Question: I am using MS SQL to query iHistorian through a linked server. I want to loop through different tagnames from a SQL table. The problem I have is adding the parameter to the ihistorian query. The code is as follows. I haven't included the declare on tagname as its not relevant at this point.
'''
SELECT timestamp AS Interval, Left(Right(TagName,Len(TagName)-5),Len(TagName)-10) as TagName,
CONVERT(decimal(10, 3), ROUND(value, 3)) As Value, quality
FROM
OPENQUERY(IHISTORIAN,'
SET starttime =''yesterday '', endtime =''yesterday +1h''
SELECT timestamp, tagname, value, ihRawData.quality
FROM ihRawData
WHERE tagname = '+ @tagname +'
AND timestamp BETWEEN ''timestamp'' and ''timestamp''
AND SamplingMode =Calculated
AND CalculationMode =Average
AND IntervalMilliseconds =1h
ORDER BY tagname, timestamp')
end
'''
The problem I am having is at the 'WHERE tagname = '+ @tagname +'' point. The query doesn't like the ''+ @tagname +''. It underlines the first '+' and says a ')' is expected.
I basically want to set the tagname independently of the historian query as stated earlier.
Full Query --
'''
use Optimiser_Test;
declare @tagname varchar(32)
--declare @rowcount int
--declare @maxrows int
--select @maxrows = count(*) from OptimiserTags
--set @rowcount = 0
set @tagname = 'UMIS.99FE1100.F_CV'
--while @rowcount < @maxrows
begin
SELECT timestamp AS Interval, Left(Right(TagName,Len(TagName)-5),Len(TagName)-10) as TagName,
CONVERT(decimal(10, 3), ROUND(value, 3)) As Value, quality
FROM
OPENQUERY(IHISTORIAN,'
SET starttime =''yesterday '', endtime =''yesterday +1h''
SELECT timestamp, tagname, value, ihRawData.quality
FROM ihRawData
WHERE tagname = REPLACE(@tagName, '''','')
AND timestamp BETWEEN ''timestamp'' and ''timestamp''
AND SamplingMode =Calculated
AND CalculationMode =Average
AND IntervalMilliseconds =1h
ORDER BY tagname, timestamp')
end
'''
NEW UPDATE --
'''
use Optimiser_Test;
declare @tagname varchar(32)
declare @fullquery varchar(1000)
set @fullquery = 'SELECT timestamp AS Interval, Left(Right(TagName,Len(TagName)-5),Len(TagName)-10) as TagName,
CONVERT(decimal(10, 3), ROUND(value, 3)) As Value, quality
FROM
OPENQUERY(IHISTORIAN,
SET starttime =''yesterday '', endtime =''yesterday +1h''
SELECT timestamp, tagname, value, ihRawData.quality
FROM ihRawData
WHERE tagname = '''+ @tagname +'''
AND timestamp BETWEEN ''timestamp'' and ''timestamp''
AND SamplingMode =Calculated
AND CalculationMode =Average
AND IntervalMilliseconds =1h
ORDER BY tagname, timestamp'''''
begin
set @tagname = 'UMIS.99FE1100.F_CV'
exec (@fullquery)
end
'''
New Update 2 --
If I run the query with the tagname specified in the query as below I get the following result. Which is correct.
'''
use Optimiser_Test;
SELECT timestamp AS Interval, Left(Right(TagName,Len(TagName)-5),Len(TagName)-10) as TagName,
CONVERT(decimal(10, 3), ROUND(value, 3)) As Value, quality
FROM
OPENQUERY(IHISTORIAN,'
SET starttime =''yesterday '', endtime =''yesterday +1h''
SELECT timestamp, tagname, value, ihRawData.quality
FROM ihRawData
WHERE tagname = UMIS.99FE1100.F_CV
AND timestamp BETWEEN ''timestamp'' and ''timestamp''
AND SamplingMode =Calculated
AND CalculationMode =Average
AND IntervalMilliseconds =1h
ORDER BY tagname, timestamp')
'''
Result

After numerous back and forths with James S below and some further work with my colleagues I got to this which returns what I need.
'''
Declare @SQLString varchar(1000)
Declare @TAGS VarChar(1000)
Set @Tags = '"UMIS.99FE1100.F_CV"'
SET @SQLString = 'SELECT timestamp AS Interval, Left(Right(TagName,Len(TagName)-5),Len(TagName)-10) as TagName,
CONVERT(decimal(10, 3), ROUND(value, 3)) As Value, quality
FROM
OPENQUERY(IHISTORIAN,''
SET starttime =''''yesterday '''', endtime =''''yesterday +1h'''',
SELECT timestamp, tagname, value, ihRawData.quality
FROM ihRawData
WHERE tagname = ' + @Tags + '
and IntervalMilliseconds =1h,
and CalculationMode =Average,
and SamplingMode =Calculated
ORDER BY tagname, timestamp'')
'
Print @SQLString
Print @Tags
Exec (@SQLString)
'''
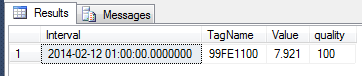
Answer: Your problem is missing the quotes around @tagname (assuming it is a string)
However I think there are other syntax issues besides just that one!
but is there a reason for using OPENQUERY, rather than just executing the SQL directly refering to the source table by it's four part name: server.database.schema.table ?
anyway you should convert the line: 'WHERE tagname = '+ @tagname +''
to: 'WHERE tagname = '''+ @tagname +'''' to get your existing query fixed.
This is of course assuming that @tagName is NOT user-input, as otherwise you are wide open to SQL injection attacks. You can use 'REPLACE(@tagName, '''','')' in place of '@tagName' to get round this, but a direct query is much safer...
direct query example:
'''
SET starttime ='yesterday', endtime ='yesterday +1h'
SELECT timestamp AS Interval,
Left(Right(TagName,Len(TagName)-5),Len(TagName)-10) as TagName,
CONVERT(decimal(10, 3), ROUND(value, 3)) As Value,
quality
FROM IHISTORIAN.<dbname>.dbo.ihRawData
WHERE tagname = @tagname
AND timestamp BETWEEN 'timestamp' and 'timestamp'
AND SamplingMode ='Calculated'
AND CalculationMode ='Average'
AND IntervalMilliseconds ='1h'
ORDER BY tagname, timestamp
'''
Corrected OPENQUERY example: (but not sure what purpose the line 'SET starttime =''yesterday '', endtime =''yesterday +1h''' has, so this has been removed!) NB - I've assumed SamplingMode, CalculationMode and IntervalMilliseconds should be strings, and enclosed them in escaped quoted too. The entire SQL string is now constructed first into a variable, before passing that to OPENQUERY
'''
use Optimiser_Test;
declare @tagname varchar(32)
DECLARE @startTimeStamp NVARCHAR(50), @endTimeStamp NVARCHAR(50)
DECLARE @sql NVARCHAR(8000)
--declare @rowcount int
--declare @maxrows int
--select @maxrows = count(*) from OptimiserTags
--set @rowcount = 0
set @tagname = 'UMIS.99FE1100.F_CV'
--while @rowcount < @maxrows
begin
SET @startTimeStamp = 'yesterday'
SET @endTimeStamp = 'yesterday +1h'
SET @sql = 'SELECT timestamp, tagname, value, ihRawData.quality
FROM ihRawData
WHERE tagname = ''' + REPLACE(@tagName, '''','') + '''
AND timestamp BETWEEN ''' + @startTimeStamp + '''
AND ''' + @endTimeStamp + '''
AND SamplingMode =''Calculated''
AND CalculationMode =''Average''
AND IntervalMilliseconds =''1h''
ORDER BY tagname, timestamp'
SELECT timestamp AS Interval, Left(Right(TagName,Len(TagName)-5),Len(TagName)-10) as TagName,
CONVERT(decimal(10, 3), ROUND(value, 3)) As Value, quality
FROM
OPENQUERY(IHISTORIAN, @sql)
end
'''
OK - If your final query gets what you want then then all you need to do is declare a NVARCHAR variable - populate it with the SQL, and then pass that variable to openQuery. I don't think you can build strings dynamically inside the () of a function call.
IE:
'''
use Optimiser_Test;
declare @tagname varchar(32)
set @tagname = 'UMIS.99FE1100.F_CV'
DECLARE @SQL NVARCHAR(4000)
SET @SQL = 'SET starttime =''yesterday '', endtime =''yesterday +1h''
SELECT timestamp, tagname, value, ihRawData.quality
FROM ihRawData
WHERE tagname = ' + @tagname + '
AND timestamp BETWEEN ''timestamp'' and ''timestamp''
AND SamplingMode =Calculated
AND CalculationMode =Average
AND IntervalMilliseconds =1h
ORDER BY tagname, timestamp'
SELECT timestamp AS Interval, Left(Right(TagName,Len(TagName)-5),Len(TagName)-10) as TagName,
CONVERT(decimal(10, 3), ROUND(value, 3)) As Value, quality
FROM
OPENQUERY(IHISTORIAN,@SQL)
'''